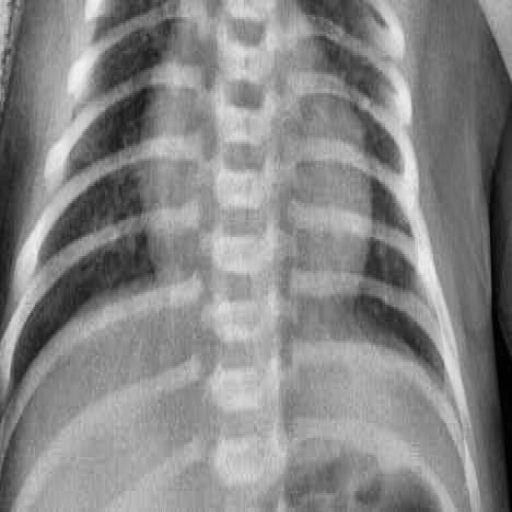
Finding: PNEUMONIA